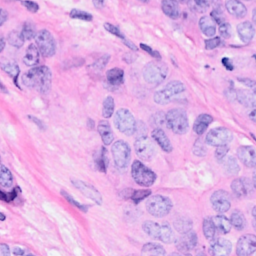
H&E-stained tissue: Breast